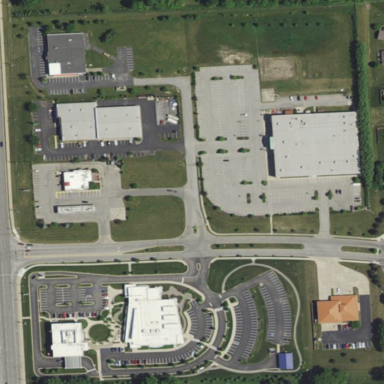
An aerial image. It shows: Retail area.